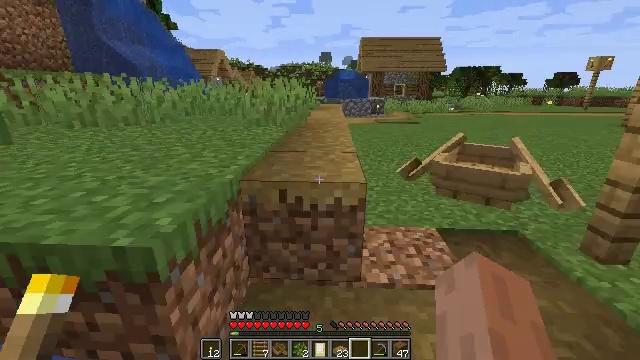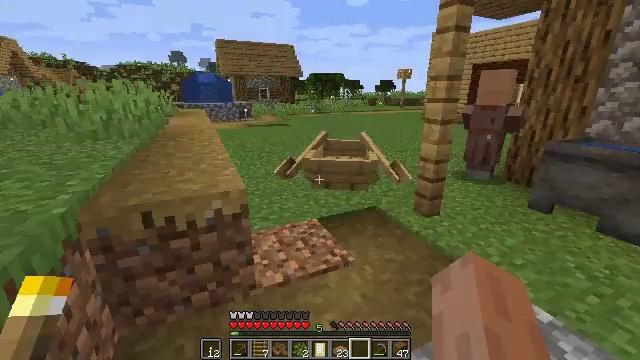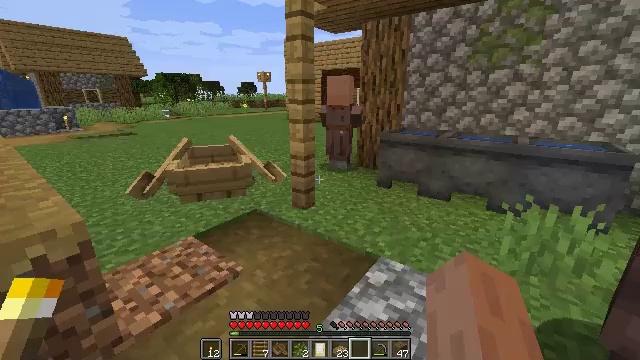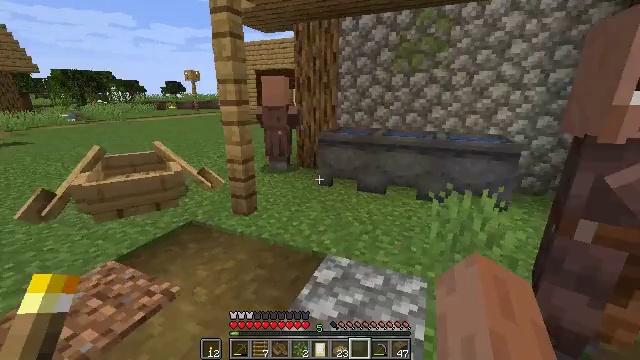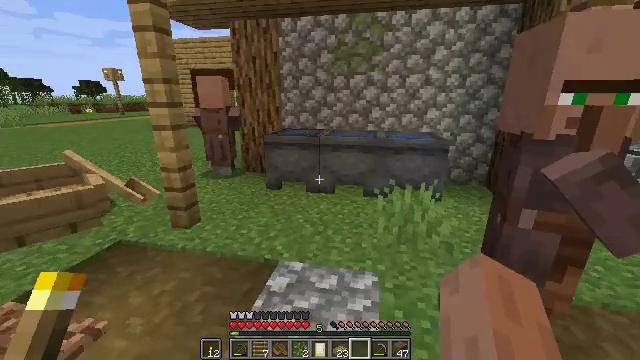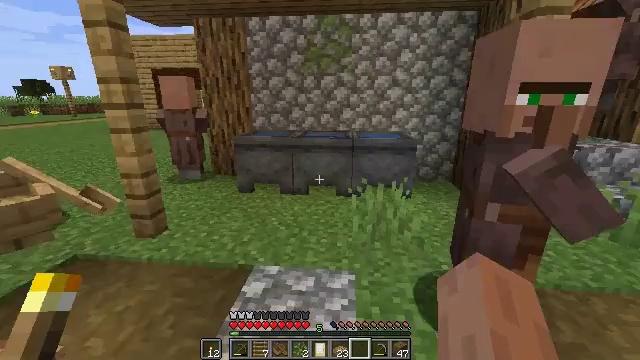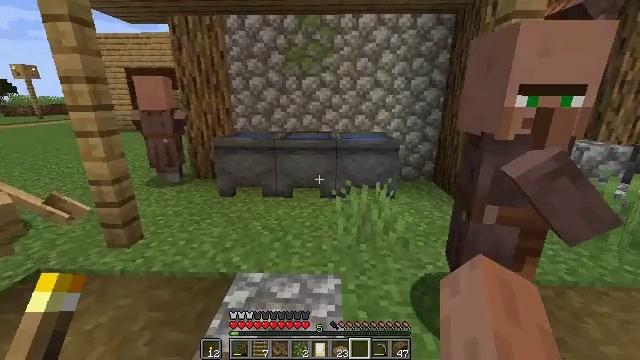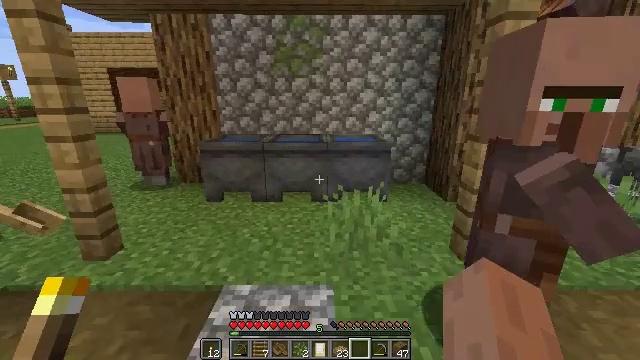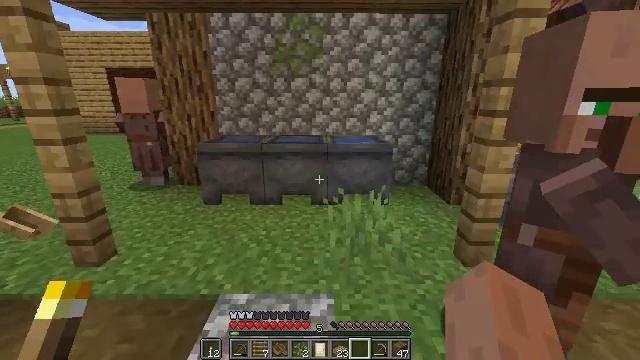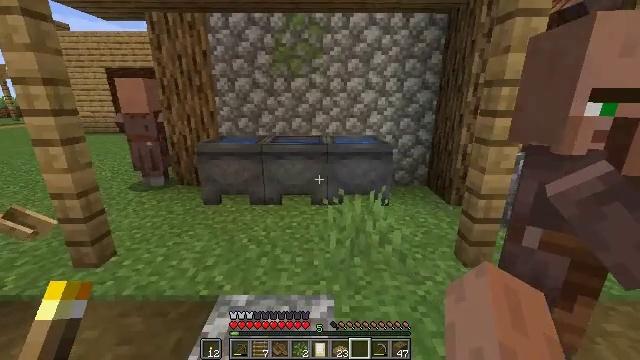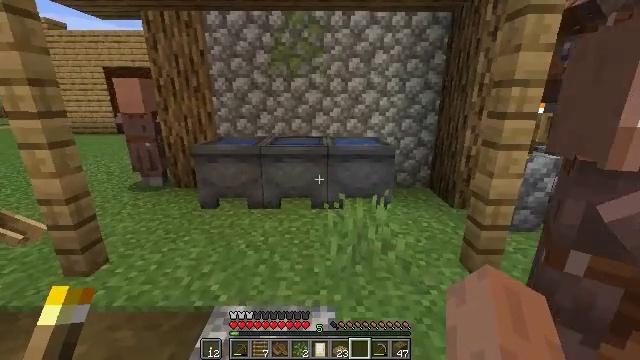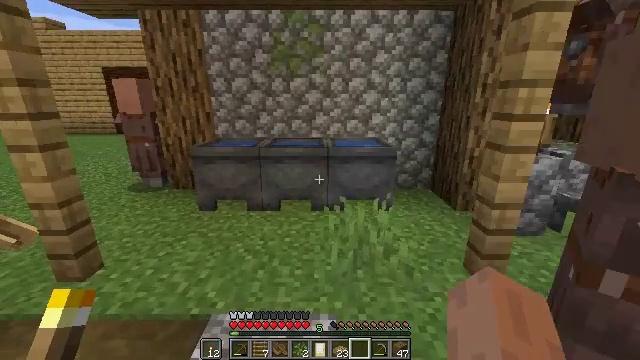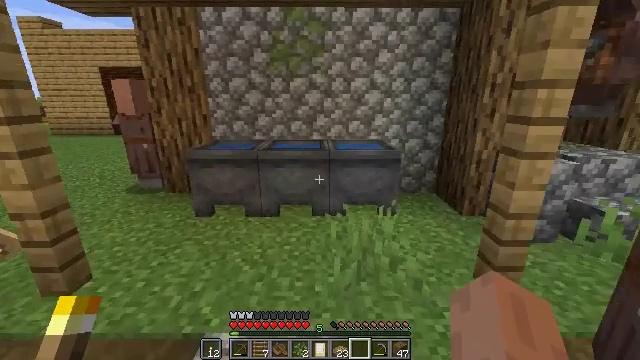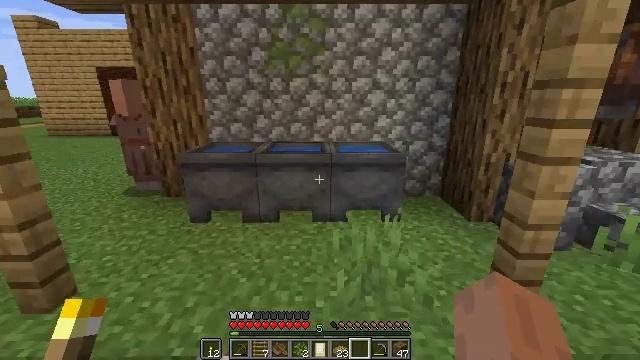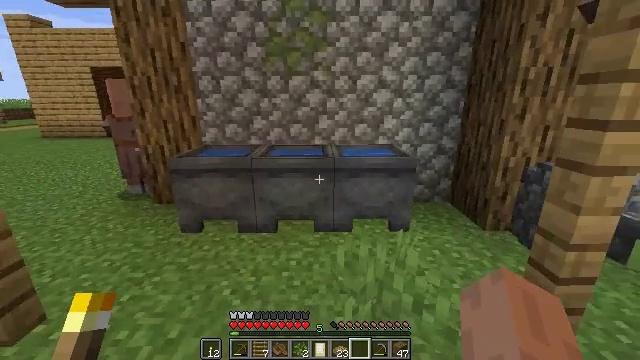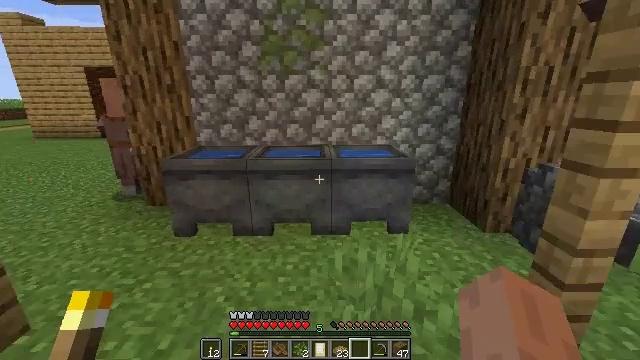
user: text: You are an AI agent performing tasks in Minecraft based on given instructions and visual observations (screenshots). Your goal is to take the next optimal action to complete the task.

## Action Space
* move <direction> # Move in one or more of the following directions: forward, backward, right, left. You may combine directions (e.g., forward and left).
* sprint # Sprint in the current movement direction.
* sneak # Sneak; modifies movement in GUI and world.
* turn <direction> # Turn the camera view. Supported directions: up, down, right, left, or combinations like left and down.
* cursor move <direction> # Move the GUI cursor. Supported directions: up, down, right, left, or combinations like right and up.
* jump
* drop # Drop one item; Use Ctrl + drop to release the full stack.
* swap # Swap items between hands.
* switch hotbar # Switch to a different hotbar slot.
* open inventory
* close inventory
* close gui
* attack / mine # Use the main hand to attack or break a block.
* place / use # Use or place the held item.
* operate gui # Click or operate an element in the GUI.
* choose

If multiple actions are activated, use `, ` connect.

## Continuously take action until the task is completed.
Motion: motion action
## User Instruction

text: Gather the cauldron for reuse.
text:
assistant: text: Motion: turn right
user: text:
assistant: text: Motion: move forward, turn right
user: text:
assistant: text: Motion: move forward, turn right
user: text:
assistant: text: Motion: move forward, turn right
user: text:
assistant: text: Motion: move forward, turn right
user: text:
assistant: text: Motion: move forward, turn right
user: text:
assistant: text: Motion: move forward, turn right
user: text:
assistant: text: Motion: move forward
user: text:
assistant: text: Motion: move forward
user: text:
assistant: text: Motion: move forward
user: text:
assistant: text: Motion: move forward
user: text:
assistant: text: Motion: move forward
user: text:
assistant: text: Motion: move forward
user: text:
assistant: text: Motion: move forward
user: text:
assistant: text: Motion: no_op
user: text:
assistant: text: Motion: turn right
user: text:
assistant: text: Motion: turn right
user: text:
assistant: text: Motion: turn right
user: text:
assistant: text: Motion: turn right
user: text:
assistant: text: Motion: turn right
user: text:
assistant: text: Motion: turn right
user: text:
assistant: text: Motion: turn right
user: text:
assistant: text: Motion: turn right
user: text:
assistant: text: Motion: turn right
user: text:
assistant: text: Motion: no_op
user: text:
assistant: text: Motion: no_op
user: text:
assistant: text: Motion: move forward
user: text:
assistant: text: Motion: move forward, turn right
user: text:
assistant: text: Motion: move forward, turn right
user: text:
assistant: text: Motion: move forward, turn right